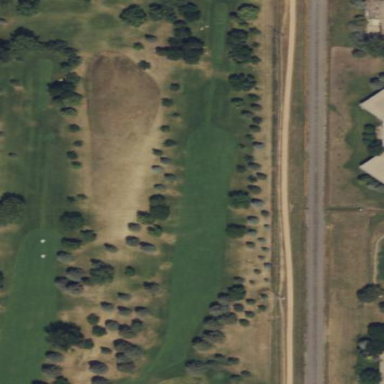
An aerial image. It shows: Golf fairway surrounded by grass.